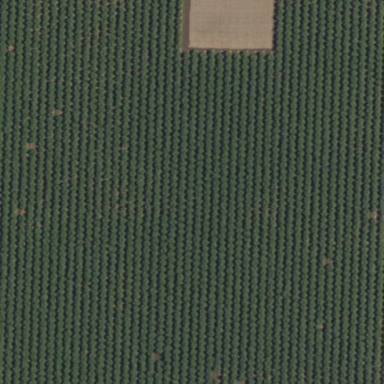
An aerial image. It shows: Orchard.